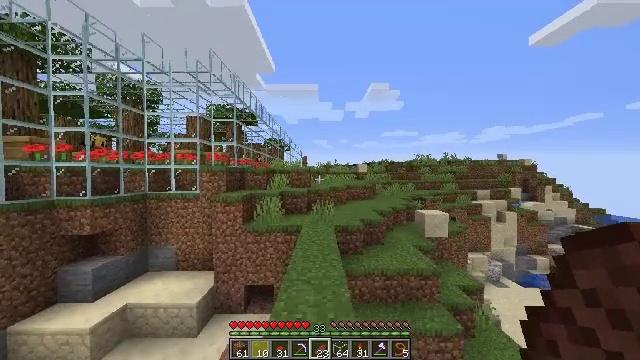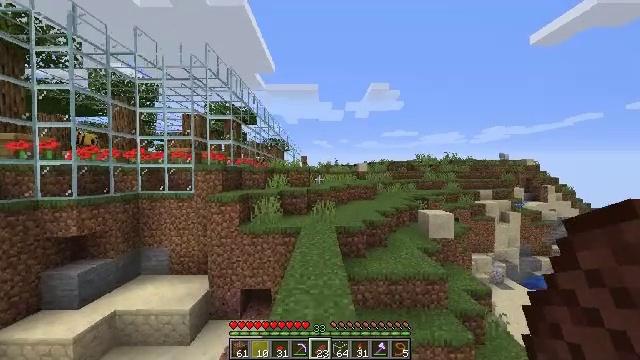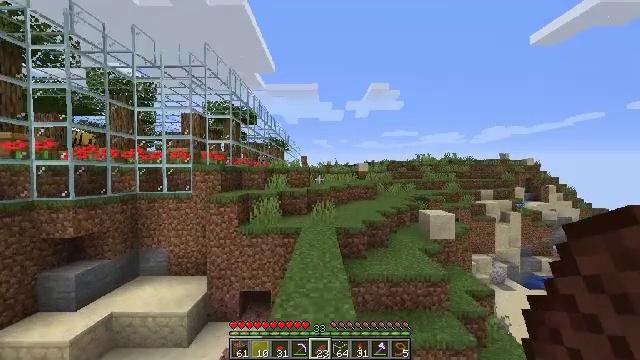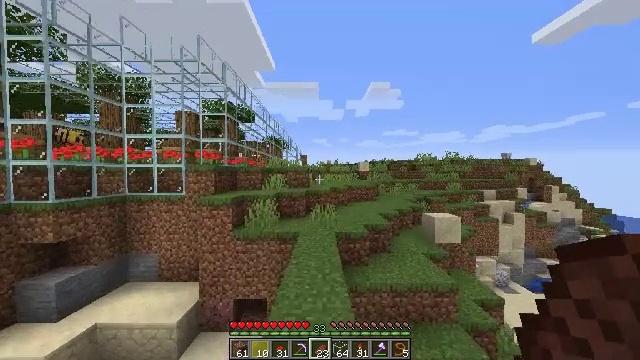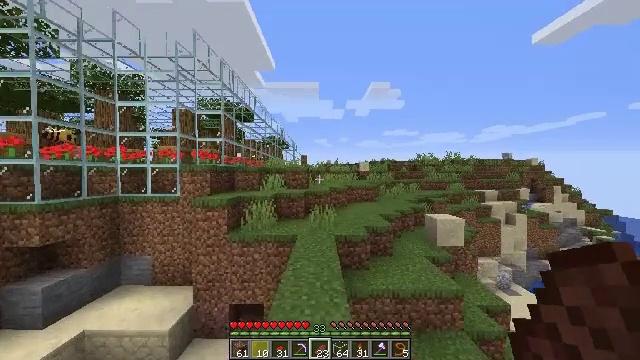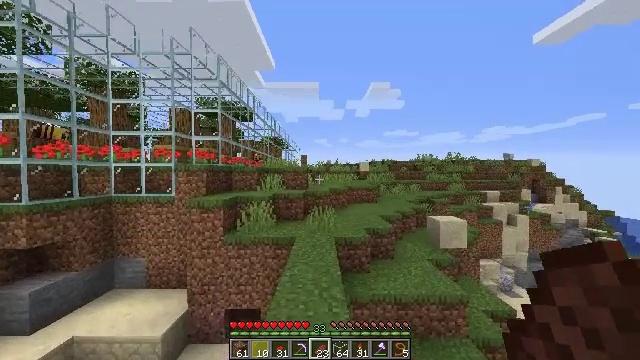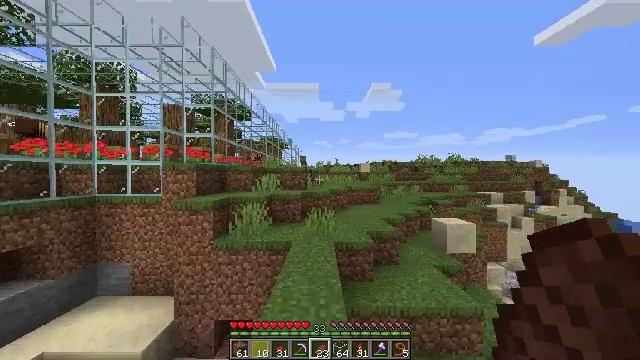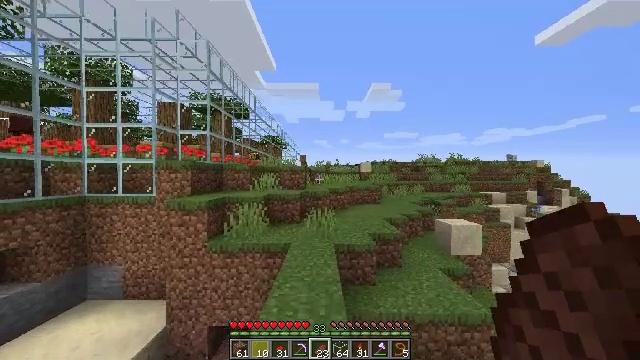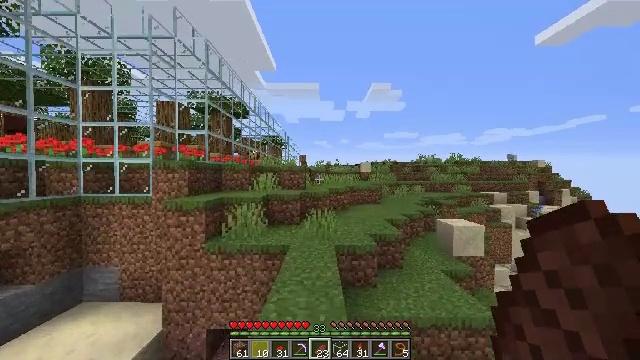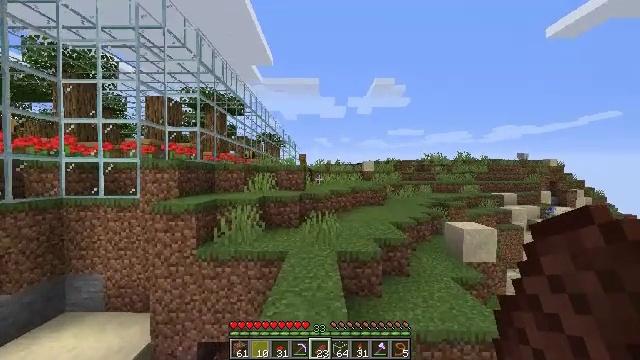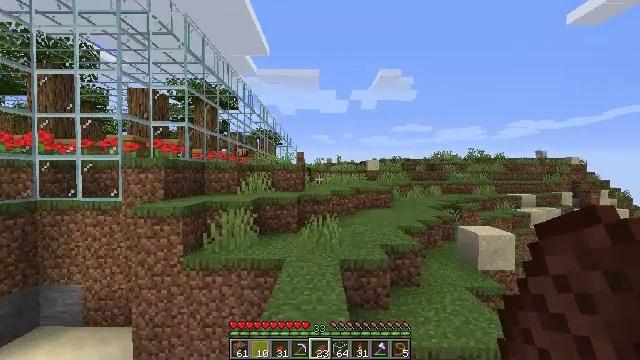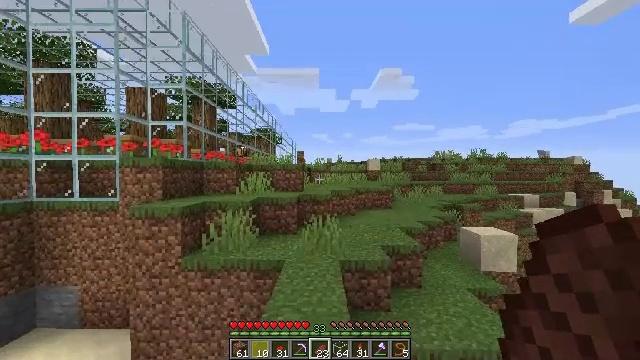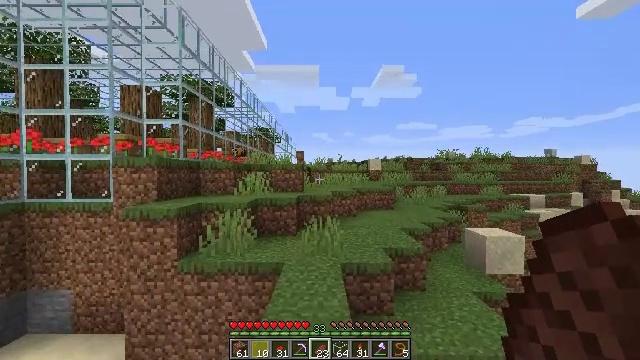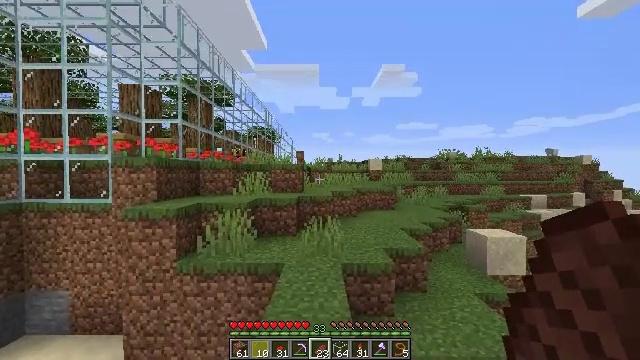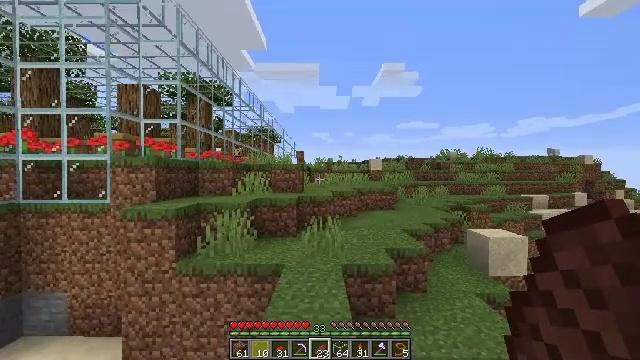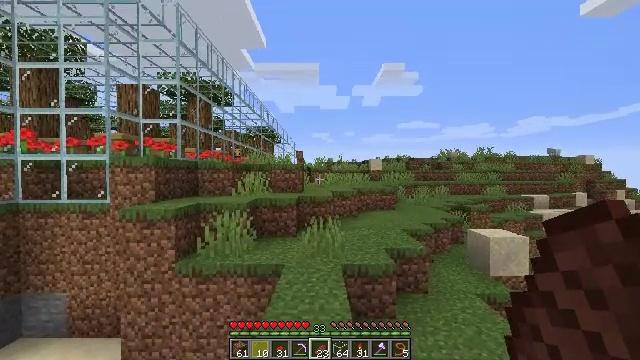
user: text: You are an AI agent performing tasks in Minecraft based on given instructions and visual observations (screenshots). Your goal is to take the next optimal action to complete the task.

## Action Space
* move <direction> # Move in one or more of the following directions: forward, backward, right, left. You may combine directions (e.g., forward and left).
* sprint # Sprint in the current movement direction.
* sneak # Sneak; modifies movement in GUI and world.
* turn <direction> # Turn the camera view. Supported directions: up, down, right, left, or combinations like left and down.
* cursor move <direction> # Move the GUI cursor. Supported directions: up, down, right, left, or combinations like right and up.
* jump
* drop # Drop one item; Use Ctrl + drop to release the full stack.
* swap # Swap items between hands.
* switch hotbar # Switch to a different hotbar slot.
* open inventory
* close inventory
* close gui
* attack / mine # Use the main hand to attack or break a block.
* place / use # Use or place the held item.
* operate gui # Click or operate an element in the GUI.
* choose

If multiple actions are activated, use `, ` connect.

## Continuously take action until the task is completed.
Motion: motion action
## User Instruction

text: Organize honeycombs in a 2x2 pattern to craft a honeycomb block.
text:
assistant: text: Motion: move forward
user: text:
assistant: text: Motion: move forward
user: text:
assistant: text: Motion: move forward
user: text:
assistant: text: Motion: move forward
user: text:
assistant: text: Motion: move forward
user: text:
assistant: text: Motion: move forward
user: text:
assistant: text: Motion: move forward
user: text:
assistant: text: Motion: no_op
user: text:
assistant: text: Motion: no_op
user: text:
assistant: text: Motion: no_op
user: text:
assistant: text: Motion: no_op
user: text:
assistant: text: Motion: no_op
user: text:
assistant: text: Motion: no_op
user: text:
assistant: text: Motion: no_op
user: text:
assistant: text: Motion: move forward
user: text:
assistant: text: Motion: move forward
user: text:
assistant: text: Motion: no_op
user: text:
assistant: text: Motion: no_op
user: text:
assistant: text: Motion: move forward
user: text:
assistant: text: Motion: move forward
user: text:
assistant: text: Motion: move forward
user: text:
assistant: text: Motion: move forward
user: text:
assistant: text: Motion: move forward
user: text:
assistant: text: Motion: move forward
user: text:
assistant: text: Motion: move forward
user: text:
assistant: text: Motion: move forward
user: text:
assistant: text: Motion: move forward
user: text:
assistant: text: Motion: move forward
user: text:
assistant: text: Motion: move forward
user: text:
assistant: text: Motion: move forward